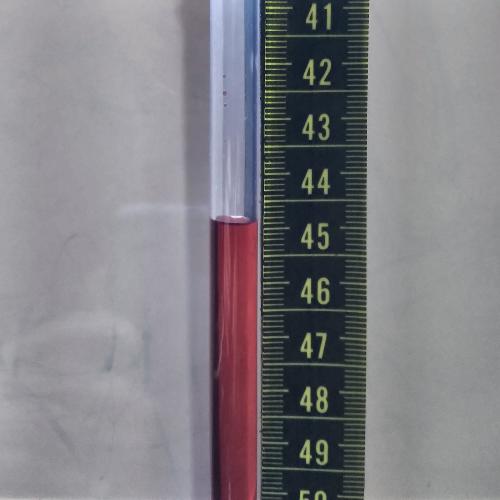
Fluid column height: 44.9 cm